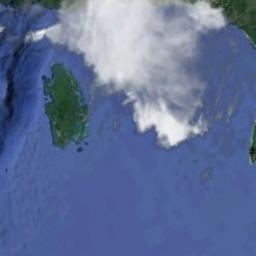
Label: cloud